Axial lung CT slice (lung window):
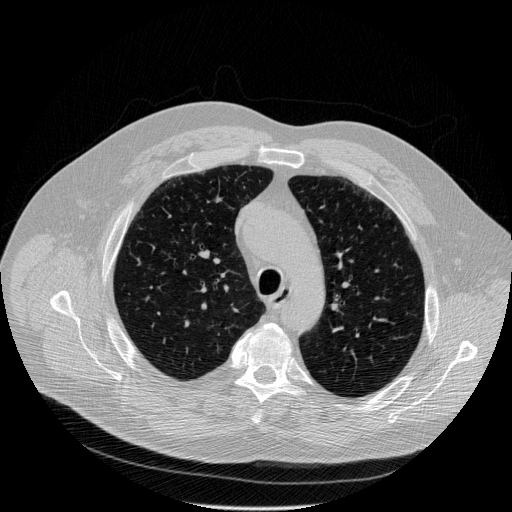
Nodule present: no